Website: lowes
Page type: delivery-shipping
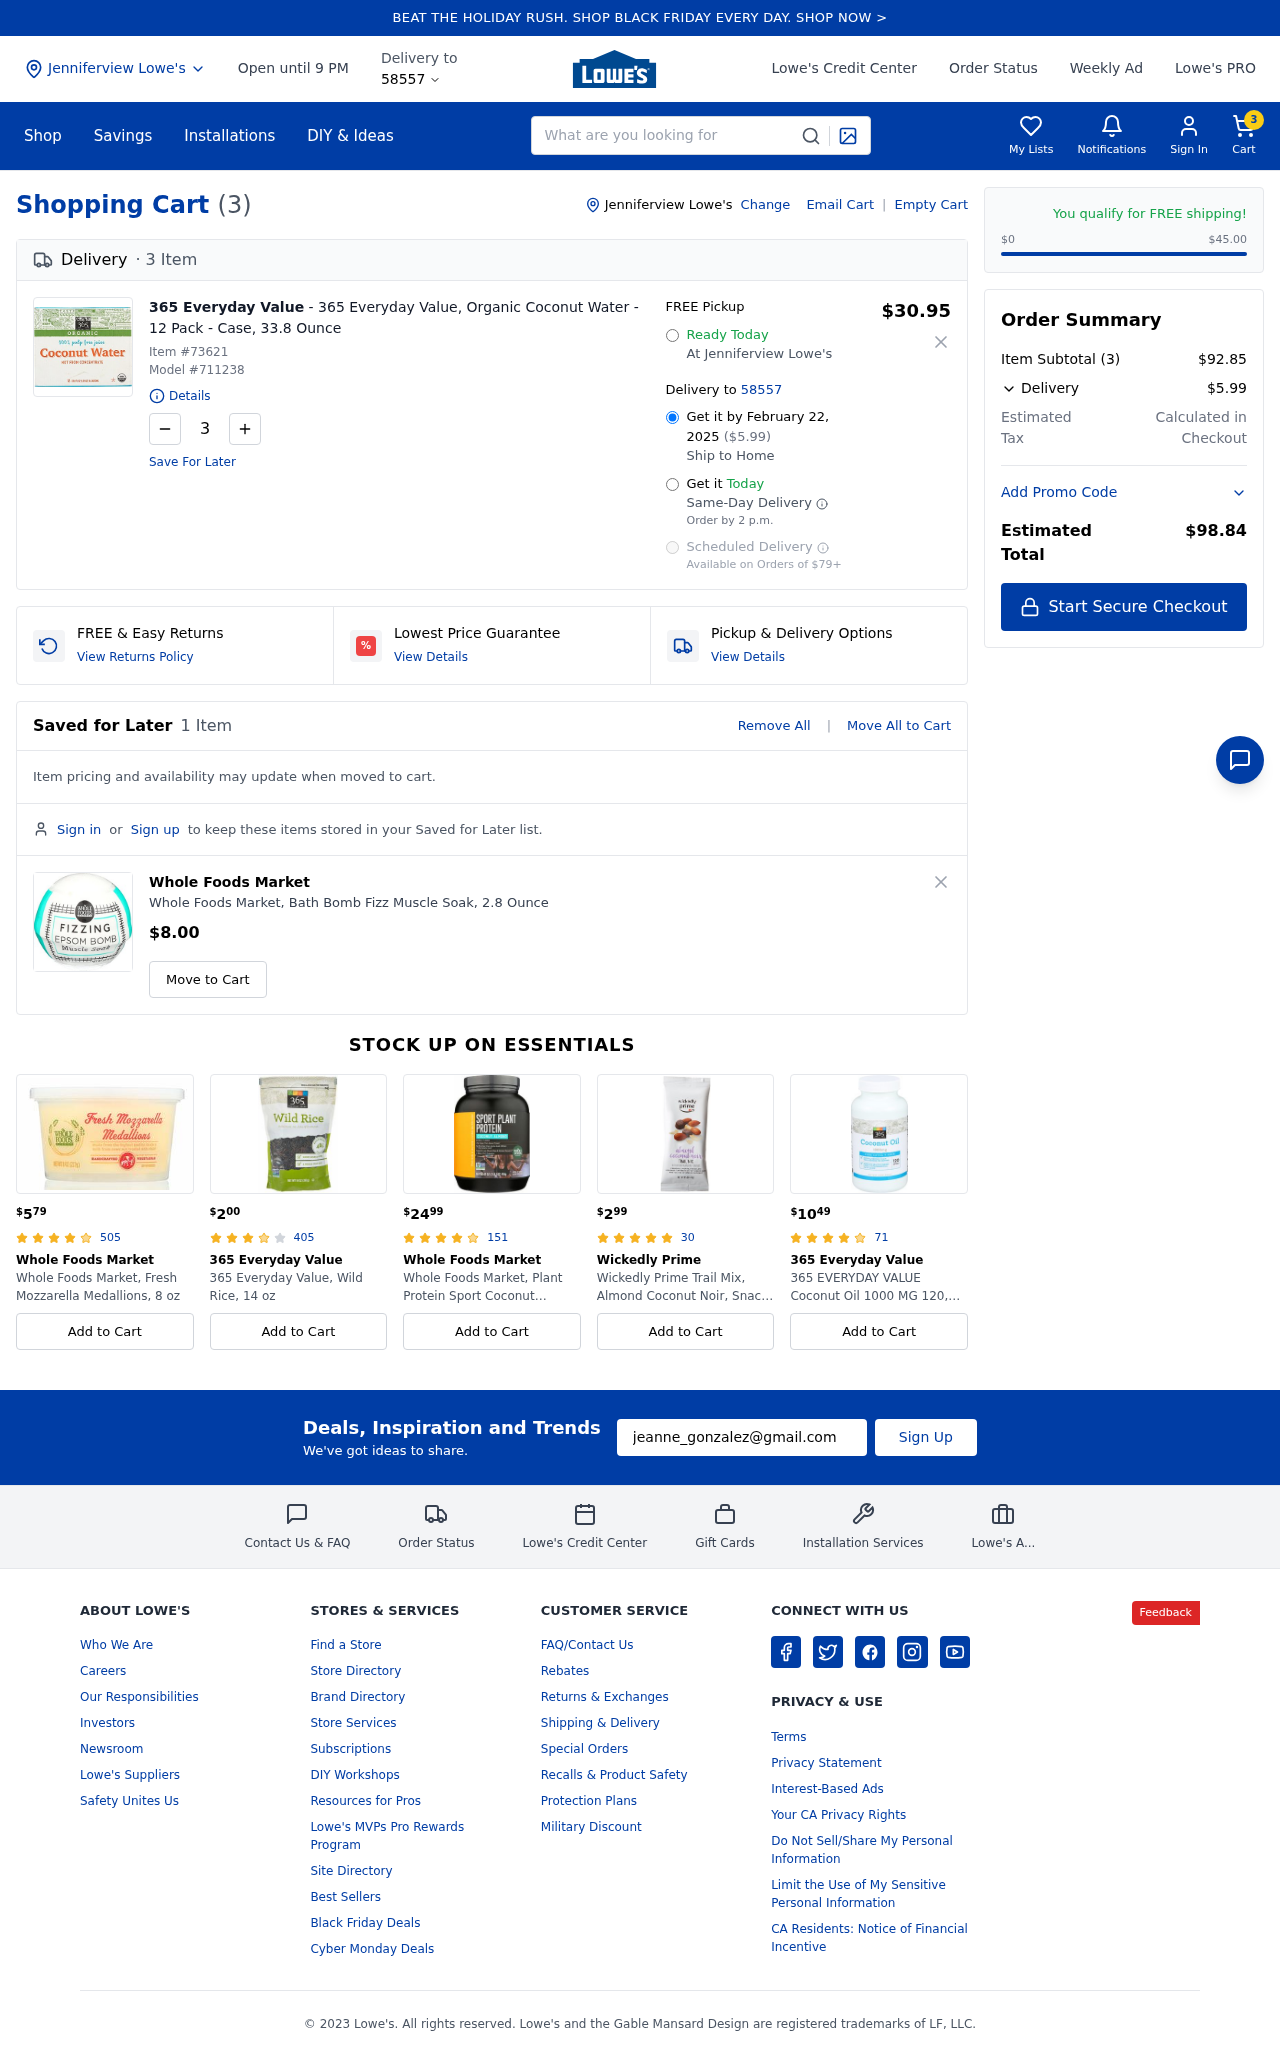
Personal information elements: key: PII_CITY
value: Jenniferview
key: PII_EMAIL
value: jeanne_gonzalez@gmail.com
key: PII_POSTCODE
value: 58557
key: PII_CITY2
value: Jenniferview
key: PII_CITY3
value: Jenniferview
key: PII_POSTCODE2
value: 58557
Product elements: key: PRODUCT1_BRAND
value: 365 Everyday Value
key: PRODUCT1_NAME
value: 365 Everyday Value, Organic Coconut Water - 12 Pack - Case, 33.8 Ounce
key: PRODUCT1_PRICE
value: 30.95
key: PRODUCT1_QUANTITY
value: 3
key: PRODUCT2_BRAND
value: Whole Foods Market
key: PRODUCT2_NAME
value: Whole Foods Market, Bath Bomb Fizz Muscle Soak, 2.8 Ounce
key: PRODUCT2_PRICE
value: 8
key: PRODUCT1_ITEM_NUMBER
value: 73621
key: PRODUCT1_MODEL_NUMBER
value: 711238
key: PRODUCT3_PRICE
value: $579
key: PRODUCT3_NUM_RATINGS
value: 505
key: PRODUCT3_BRAND
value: Whole Foods Market
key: PRODUCT3_NAME
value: Whole Foods Market, Fresh Mozzarella Medallions, 8 oz
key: PRODUCT4_PRICE
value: $200
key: PRODUCT4_NUM_RATINGS
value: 405
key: PRODUCT4_BRAND
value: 365 Everyday Value
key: PRODUCT4_NAME
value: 365 Everyday Value, Wild Rice, 14 oz
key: PRODUCT5_PRICE
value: $2499
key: PRODUCT5_NUM_RATINGS
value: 151
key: PRODUCT5_BRAND
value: Whole Foods Market
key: PRODUCT5_NAME
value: Whole Foods Market, Plant Protein Sport Coconut Almond, 33 Ounce
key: PRODUCT6_PRICE
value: $299
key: PRODUCT6_NUM_RATINGS
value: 30
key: PRODUCT6_BRAND
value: Wickedly Prime
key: PRODUCT6_NAME
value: Wickedly Prime Trail Mix, Almond Coconut Noir, Snack Pack, 1.5 Ounce
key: PRODUCT7_PRICE
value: $1049
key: PRODUCT7_NUM_RATINGS
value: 71
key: PRODUCT7_BRAND
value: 365 Everyday Value
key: PRODUCT7_NAME
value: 365 EVERYDAY VALUE Coconut Oil 1000 MG 120, 120 CT
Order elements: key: ORDER_NUM_ITEMS
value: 3
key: ORDER_DELIVERY_DATE
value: February 22, 2025
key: ORDER_SHIPPING_COST
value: $5.99
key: ORDER_SUBTOTAL
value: $92.85
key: ORDER_TOTAL
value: $98.84
Search elements: key: HEADER_SEARCH
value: What are you looking for